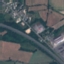
Land use / land cover: Highway